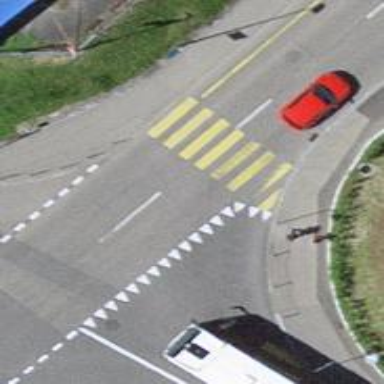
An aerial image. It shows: Marked road crossing.